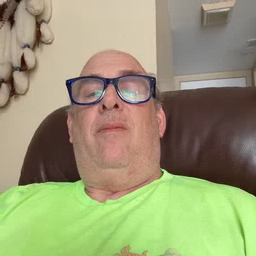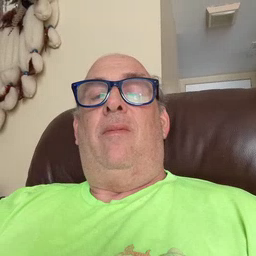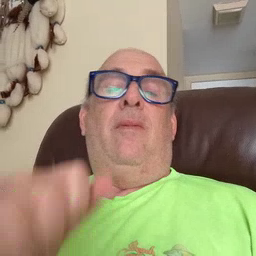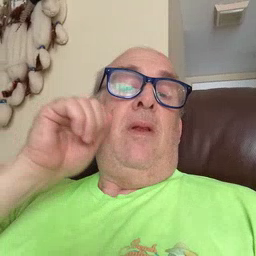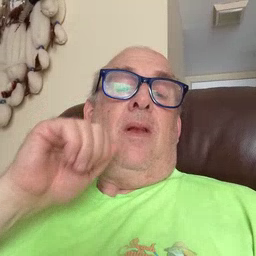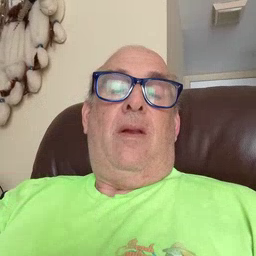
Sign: aunt